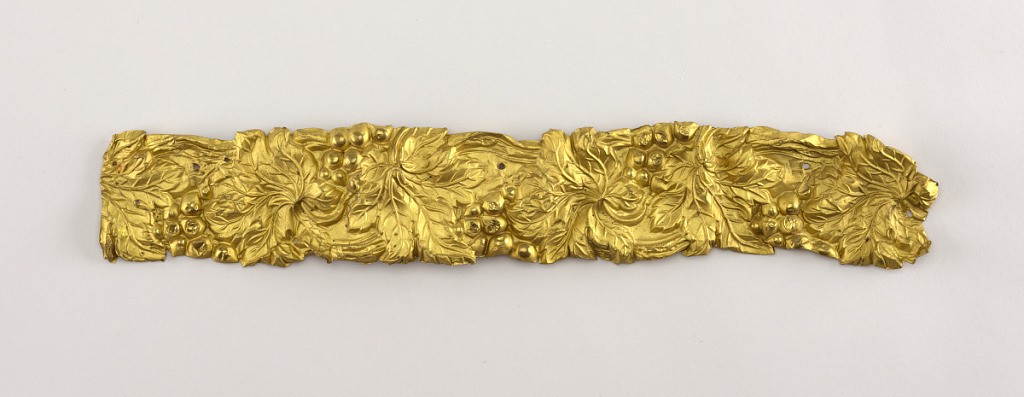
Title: Mount
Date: ca. 1830–50
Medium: Gilded pressed copper
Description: All over grapevine and grapes decoration